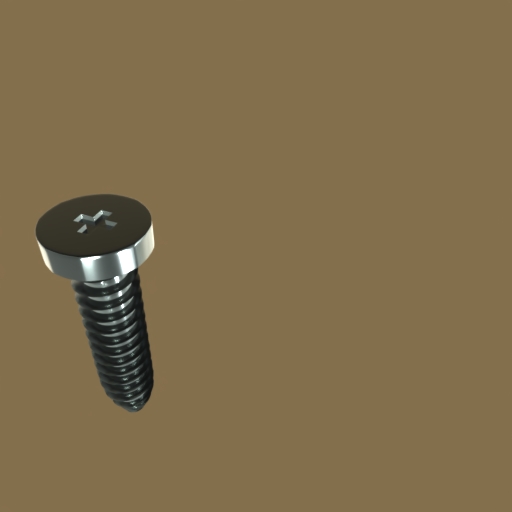
Label: screw